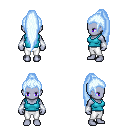
a pixel art fantasy rpg character, female body template, dark elf, purple skin, teal pirate shirt, white pants, white cyan extra-long topknot hairstyle, white cloth bracers, four views (front, back, left, right), 2x2 character sprite sheet, small pixel art, hard edges, no anti-aliasing